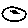
Label: moon